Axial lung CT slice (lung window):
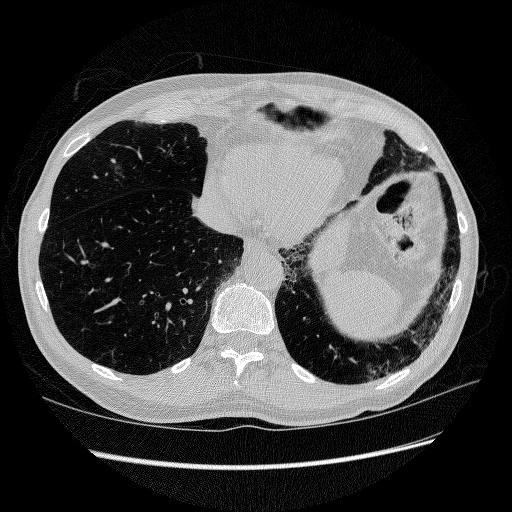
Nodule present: no